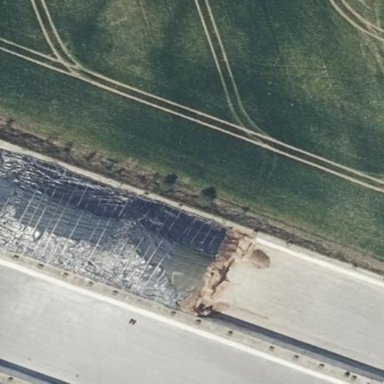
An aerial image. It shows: Bunker silo.